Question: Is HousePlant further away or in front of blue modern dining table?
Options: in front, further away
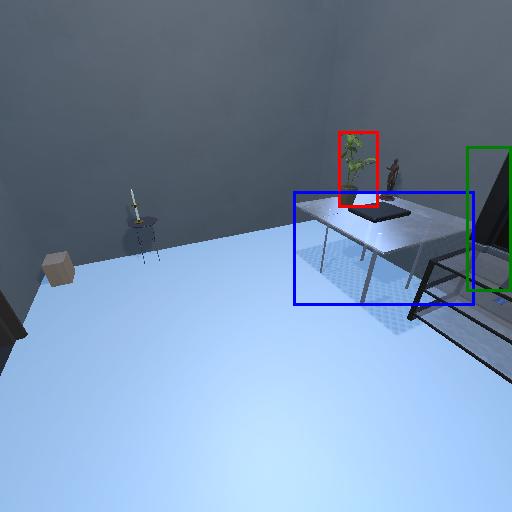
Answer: in front